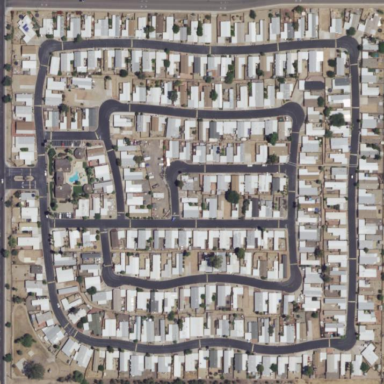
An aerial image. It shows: Residential area designated as trailer park.